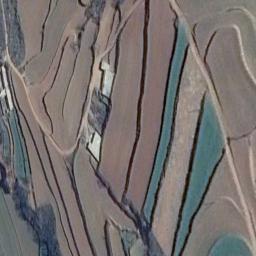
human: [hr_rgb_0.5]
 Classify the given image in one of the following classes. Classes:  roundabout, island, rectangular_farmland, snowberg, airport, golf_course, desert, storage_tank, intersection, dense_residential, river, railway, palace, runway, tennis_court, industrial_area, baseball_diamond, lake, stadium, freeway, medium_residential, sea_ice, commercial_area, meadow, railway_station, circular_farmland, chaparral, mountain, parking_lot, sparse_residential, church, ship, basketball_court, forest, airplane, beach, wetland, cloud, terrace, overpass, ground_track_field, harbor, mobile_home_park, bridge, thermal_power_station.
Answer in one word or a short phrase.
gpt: terrace